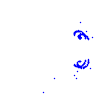
Particle: pion